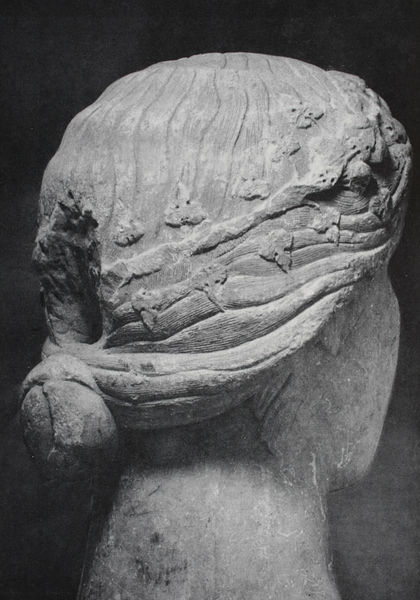
Titel: Kopf der Justitia imperialis - Skulptur für die Brückentoranlage von Capua
Standort: Capua
Institution: Museo Campano
Schlagwörter: blätter, kopf, mann, schatten, weiß, frauen, ausschnitt, frau, frisur, grau, haar, hintergrund, licht, marmor, ohr, profil, rücken, schmuck, schwarz, blüten, dame, tuch, ornament, band, faru, gesicht, haarschmuck, knoten, stein, hals, portrait, figur, gewand, haare, reich, kinn, krone, locken, schön, skulptur, statue, dutt, rückenansicht, wellen, kamm, linien, haarband, nacken, zerstörung, weiblich, zopf, detail, büste, verzierung, muse, bildhauerei, plastik, hinterkopf, wange, ohrläppchen, foto, fotografie, photographie, spange, flechten, haarknoten, zweig, rückseite, hinten, torso, loch, schwarzweiß, kranz, strähne, löcher, ranke, photo, rückansicht, efeu, wohlhabend, geflochten, antik, herme, weinblätter, lilien, bänder, maria, reliefs, aufnahme, haartracht, beschädigung, rillen, strähnen, geschlungen, justitia, defekt, verlorenes profil, wellenlinien, kunstvoll, klammern, frauenkopf, spangen, was ist das, brückentoranlage, capua, haarspangen, steinmetzwerk, durr, armierung